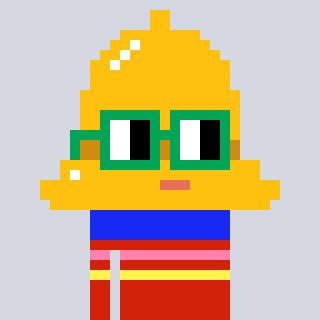
a pixel art character with square green glasses, a bell-shaped head and a red-colored body on a cool background